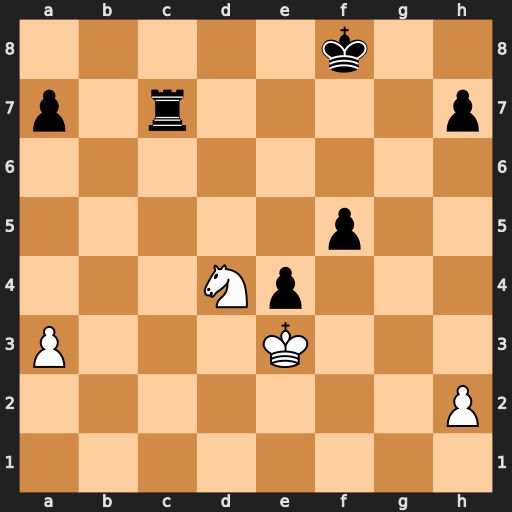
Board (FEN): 5k2/p1r4p/8/5p2/3Np3/P3K3/7P/8
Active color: w
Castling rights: -
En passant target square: -
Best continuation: Ne6+ Ke7 Nxc7